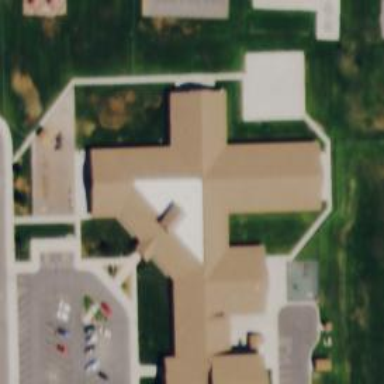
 also known as elementary school in the US."